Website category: auto
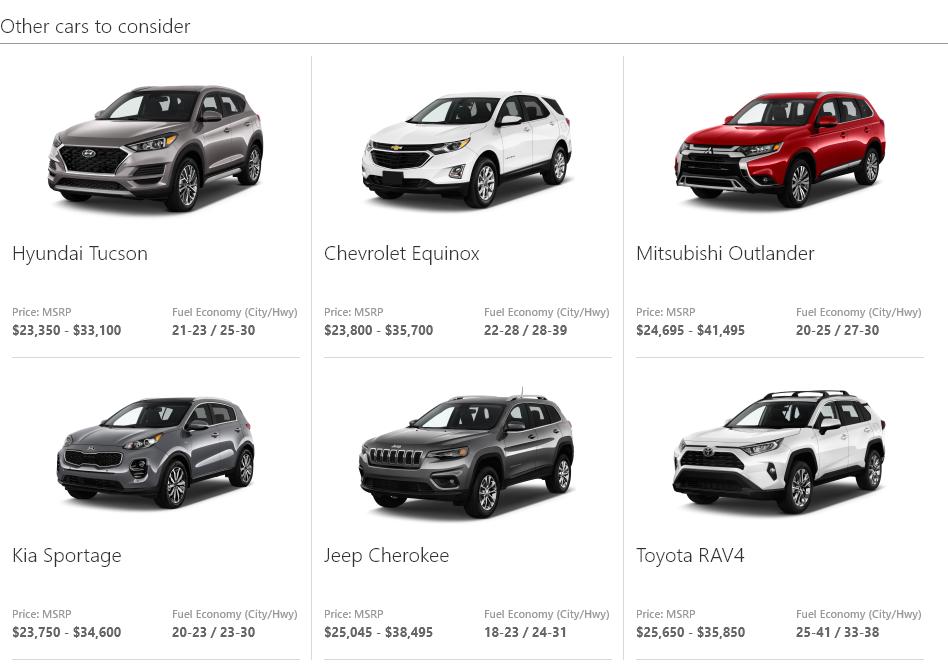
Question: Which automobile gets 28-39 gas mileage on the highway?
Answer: Chevrolet Equinox

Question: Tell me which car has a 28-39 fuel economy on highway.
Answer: Chevrolet Equinox

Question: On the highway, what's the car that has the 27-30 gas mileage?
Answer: Mitsubishi Outlander

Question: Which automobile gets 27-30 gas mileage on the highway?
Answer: Mitsubishi Outlander

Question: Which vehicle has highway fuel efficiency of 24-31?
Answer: Jeep Cherokee

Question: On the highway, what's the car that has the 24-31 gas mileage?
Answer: Jeep Cherokee

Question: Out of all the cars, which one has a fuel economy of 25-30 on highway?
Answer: Hyundai Tucson

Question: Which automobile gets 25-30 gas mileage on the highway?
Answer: Hyundai Tucson

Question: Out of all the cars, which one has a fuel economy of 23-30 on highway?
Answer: Kia Sportage

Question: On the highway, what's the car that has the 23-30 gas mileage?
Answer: Kia Sportage

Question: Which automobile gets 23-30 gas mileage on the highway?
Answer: Kia Sportage

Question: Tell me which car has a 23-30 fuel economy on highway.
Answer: Kia Sportage

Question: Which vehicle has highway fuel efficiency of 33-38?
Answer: Toyota RAV4

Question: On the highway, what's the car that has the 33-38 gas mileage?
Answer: Toyota RAV4

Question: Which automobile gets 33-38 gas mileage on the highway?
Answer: Toyota RAV4

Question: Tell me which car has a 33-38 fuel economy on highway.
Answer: Toyota RAV4